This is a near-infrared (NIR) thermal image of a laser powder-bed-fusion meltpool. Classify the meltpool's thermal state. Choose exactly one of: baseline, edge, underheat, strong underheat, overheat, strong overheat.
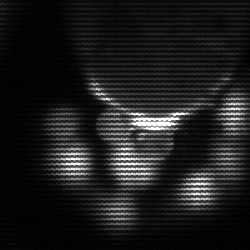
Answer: baseline